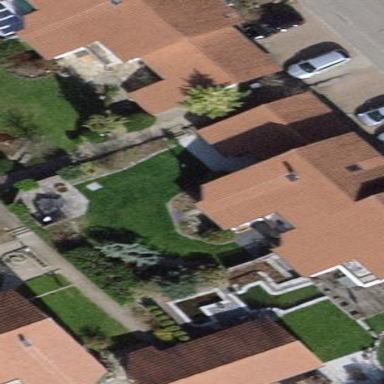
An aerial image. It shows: Terrace building.